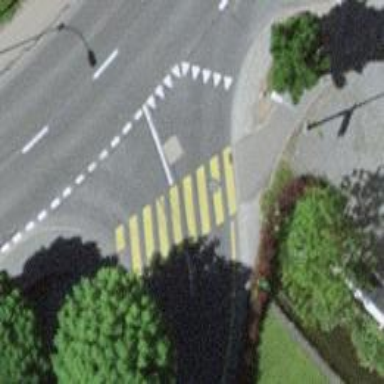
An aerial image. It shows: Pedestrian crossing with zebra markings on the footway.